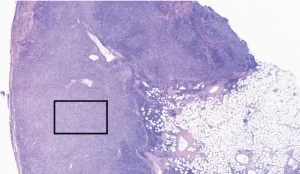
Lymph node biopsy pathology. HEx40.
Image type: pathology (h&e)